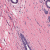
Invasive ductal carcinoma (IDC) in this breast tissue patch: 0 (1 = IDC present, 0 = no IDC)